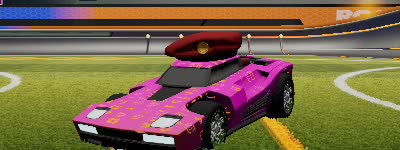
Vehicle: breakout